Question: I have been stuck for several hours in that problem.
When I run the code i see the checkboxes inside the scrollView but I can not see their description text.
For example I need something like that

In my app I can only see the checkboxes and nothing more.
My xml file
'''
<RelativeLayout xmlns:android="http://schemas.android.com/apk/res/android"
xmlns:tools="http://schemas.android.com/tools"
android:layout_width="match_parent"
android:layout_height="match_parent"
android:background="#000000" >
<ScrollView
android:id="@+id/myScrollLayout"
android:layout_width="match_parent"
android:layout_height="wrap_content" >
<LinearLayout
android:id="@+id/linearStoScroll"
android:layout_width="match_parent"
android:layout_height="wrap_content"
android:isScrollContainer="true"
android:orientation="vertical" >
<CheckBox
android:id="@+id/Sunday"
android:layout_width="match_parent"
android:layout_height="wrap_content"
android:text="@string/Sunday" />
<CheckBox
android:id="@+id/Monday"
android:layout_width="match_parent"
android:layout_height="wrap_content"
android:text="@string/Monday" />
<CheckBox
android:id="@+id/Tuesday"
android:layout_width="match_parent"
android:layout_height="wrap_content"
android:text="@string/Tuesday" />
<CheckBox
android:id="@+id/Wednesday"
android:layout_width="match_parent"
android:layout_height="wrap_content"
android:text="@string/Wednesday" />
<CheckBox
android:id="@+id/Thursday"
android:layout_width="match_parent"
android:layout_height="wrap_content"
android:text="@string/Thursday" />
<CheckBox
android:id="@+id/Friday"
android:layout_width="match_parent"
android:layout_height="wrap_content"
android:text="@string/Friday" />
<CheckBox
android:id="@+id/Saturday"
android:layout_width="match_parent"
android:layout_height="wrap_content"
android:text="@string/Saturday" />
</LinearLayout>
</ScrollView>
<LinearLayout
android:layout_width="match_parent"
android:layout_height="wrap_content"
android:layout_alignParentBottom="true"
android:layout_alignBottom="@id/myScrollLayout">
<Button
android:id="@+id/ok_button_date"
android:layout_width="match_parent"
android:layout_height="wrap_content"
android:layout_weight="1"
android:onClick=""
android:text="OK" />
<Button
android:id="@+id/cancel_button_date"
android:layout_width="match_parent"
android:layout_height="wrap_content"
android:layout_weight="1"
android:onClick=""
android:text="Cancel" />
</LinearLayout>
</RelativeLayout>
'''
Thank you
/mkounal
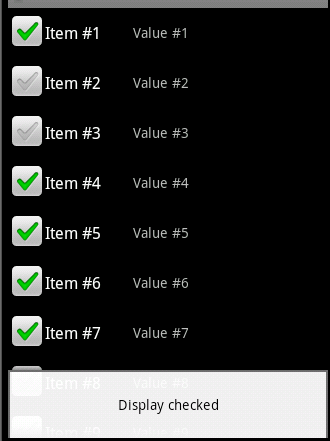
Answer: by default the text color in android is . And you have added layout as black too. So how could it be visible.?
Please change text color of to white by
'''
android:textColor = "#FFFFFF"
'''